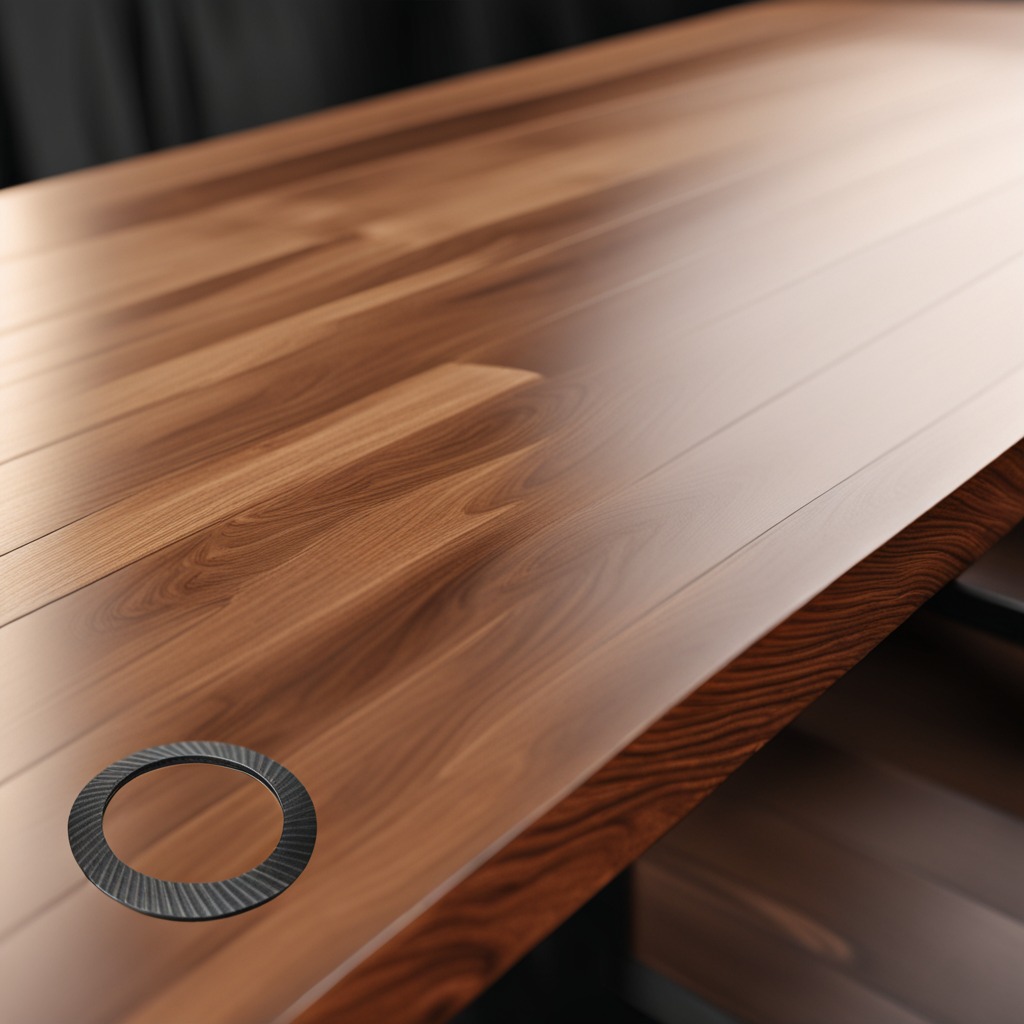
A flat metal washer is lying on the wooden table.